Question: I have a window with the 'QWebView' and when I try to load a page from the resource (qrc), the Window keeps like frozen and the cursor loading until it finishes loading.
If you look at the browsers this does not happen, the cursor remains normal and the page loads, but with the 'QWebView' it's different.
Is it possible to change that?
(you cannot see the loading cursor on the screenshot)

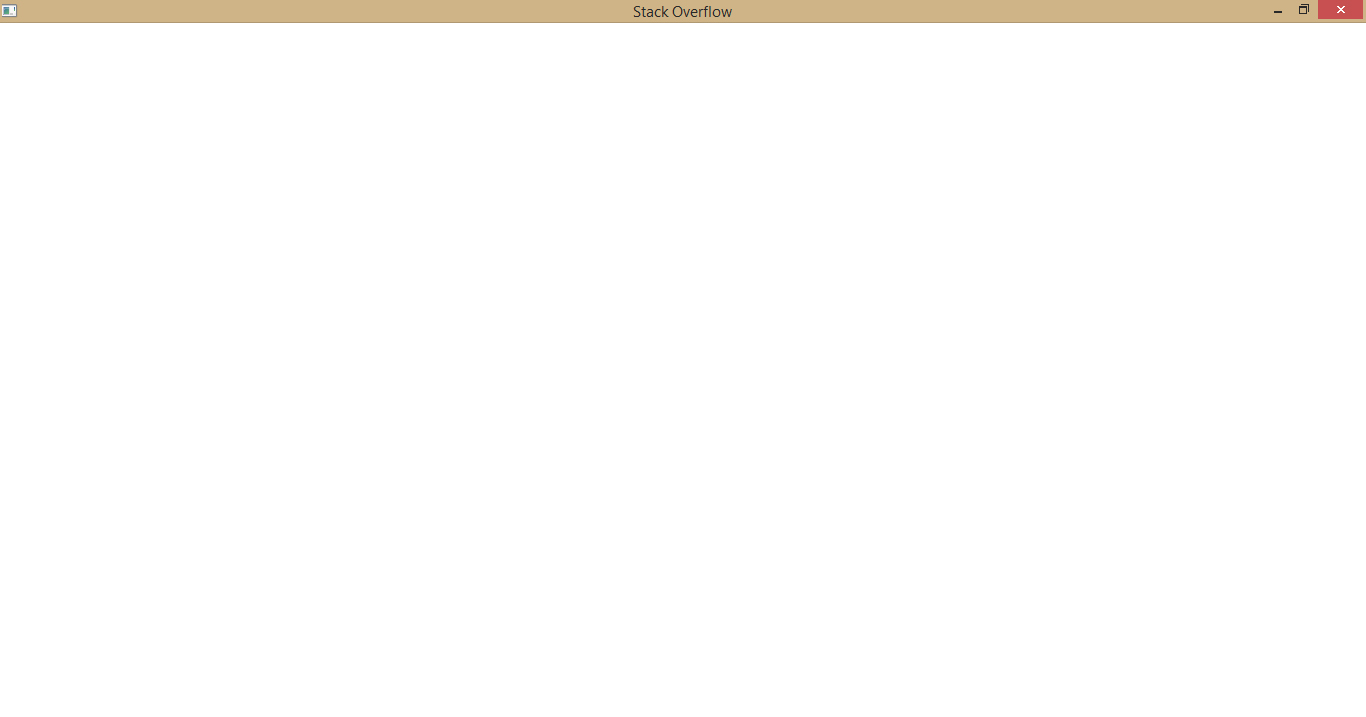
Answer: I solved it adding a slot to 'loadFinished' signal of 'QWebView' with the 'show' method of the window and removed the 'show' method of the 'main.cpp' file, this way the 'MainWindow' will be created but will show only when the 'QWebView' loads the page.